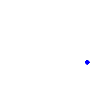
Particle: kaon